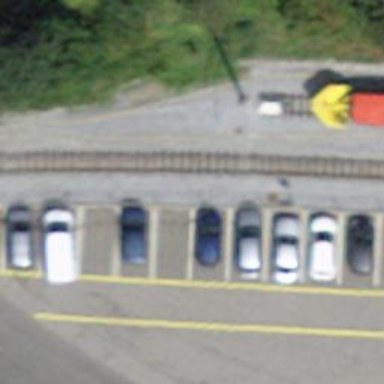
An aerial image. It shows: Narrow-gauge railway track with one electrified contact line.